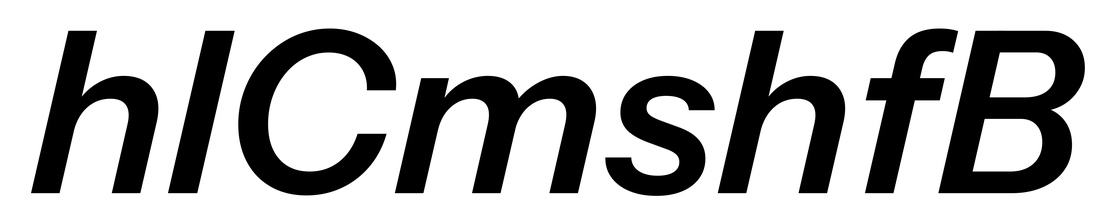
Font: InstrumentSans-Italic_SemiBold_Italic